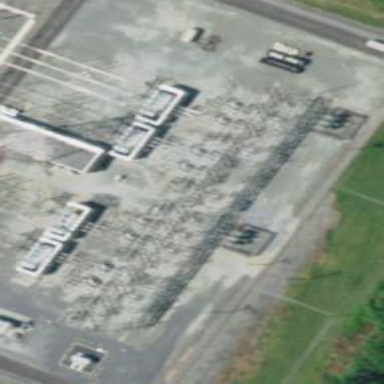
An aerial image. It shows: Switch used for power control.